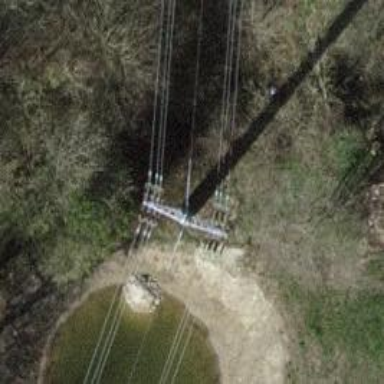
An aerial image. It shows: Power tower.